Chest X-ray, PA view. Patient: 63 years old, sex F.
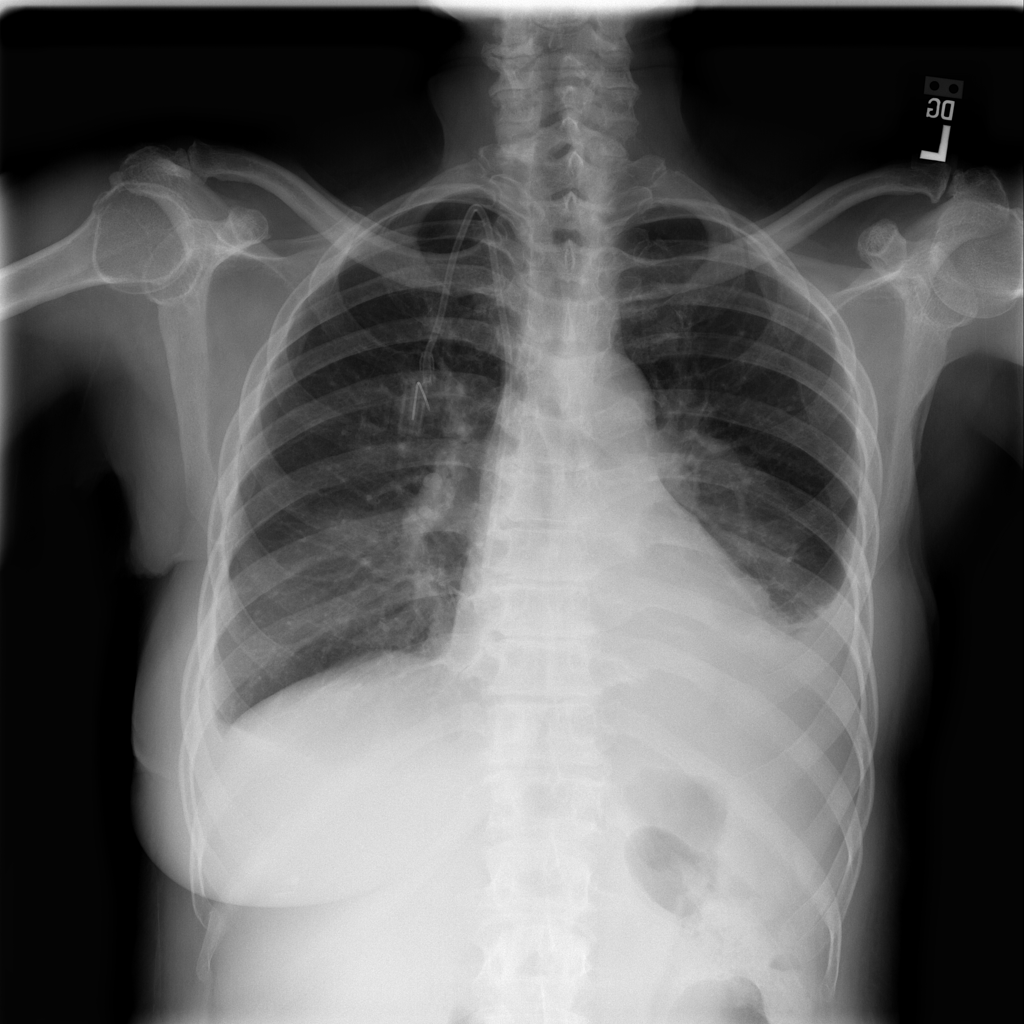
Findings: Effusion, Pneumothorax